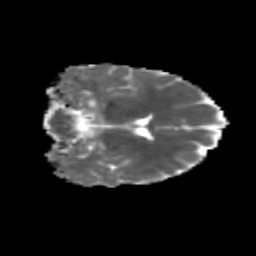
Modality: MD
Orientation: coronal
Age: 23
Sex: female
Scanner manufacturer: siemens
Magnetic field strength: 3 T
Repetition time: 3.5 s
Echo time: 0.113 s